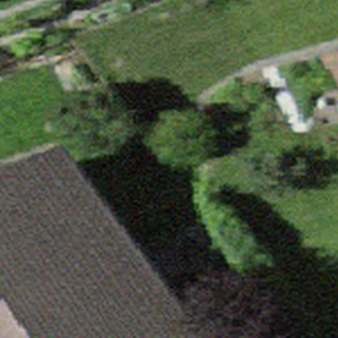
Label: other